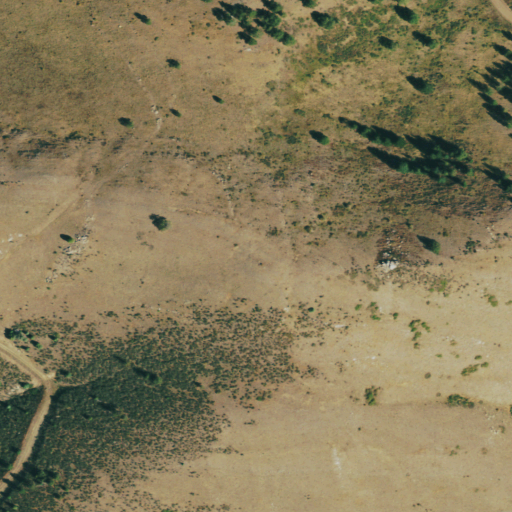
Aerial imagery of mountain in Colorado named Guy Hill containing shrub, grassland, evergreen forest, and open development